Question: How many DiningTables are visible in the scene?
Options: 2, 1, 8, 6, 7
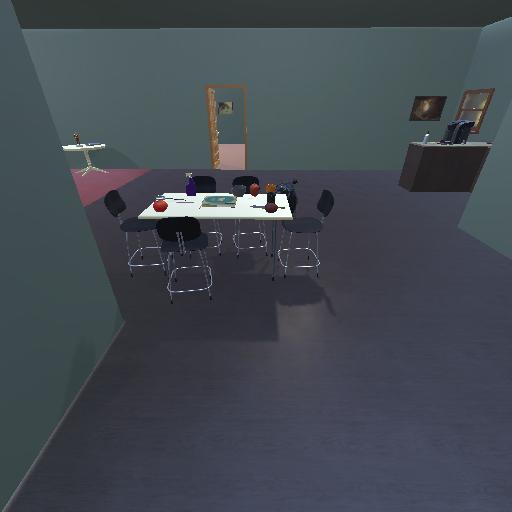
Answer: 2